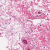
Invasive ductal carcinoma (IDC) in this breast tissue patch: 0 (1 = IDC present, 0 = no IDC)